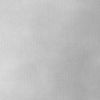
Atmospheric dust classification: dusty